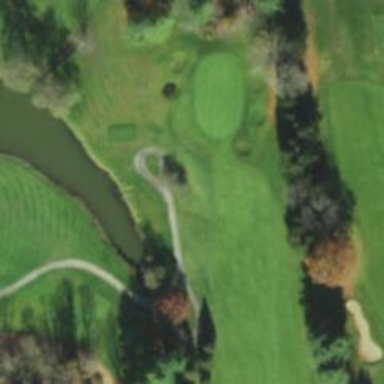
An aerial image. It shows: Golf hole.